Field crop: maize
Growth stage: 2
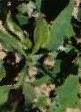
Species: maize